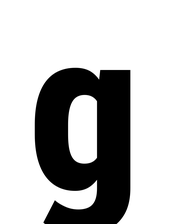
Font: Roboto_Condensed_ExtraBold